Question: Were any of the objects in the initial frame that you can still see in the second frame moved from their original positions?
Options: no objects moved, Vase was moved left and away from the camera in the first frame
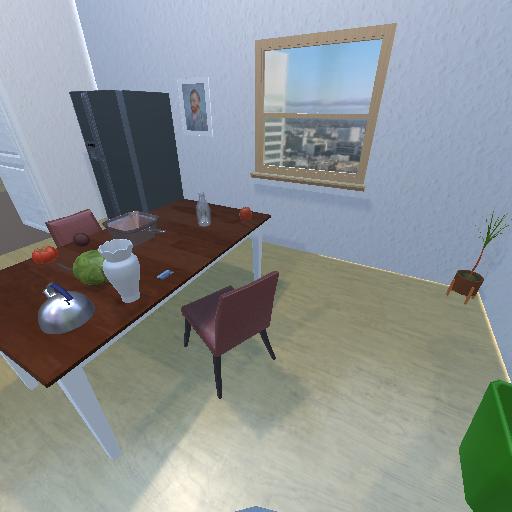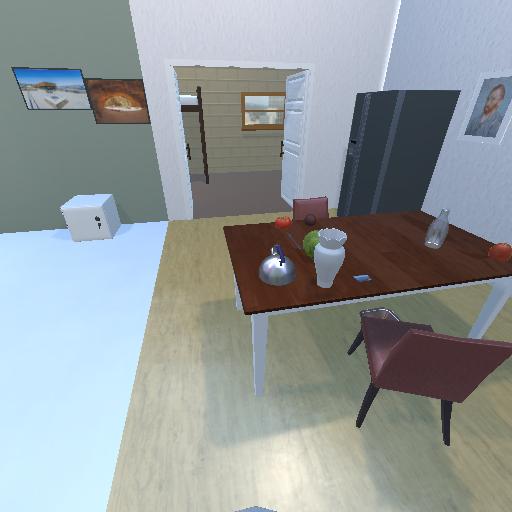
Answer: no objects moved